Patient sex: F
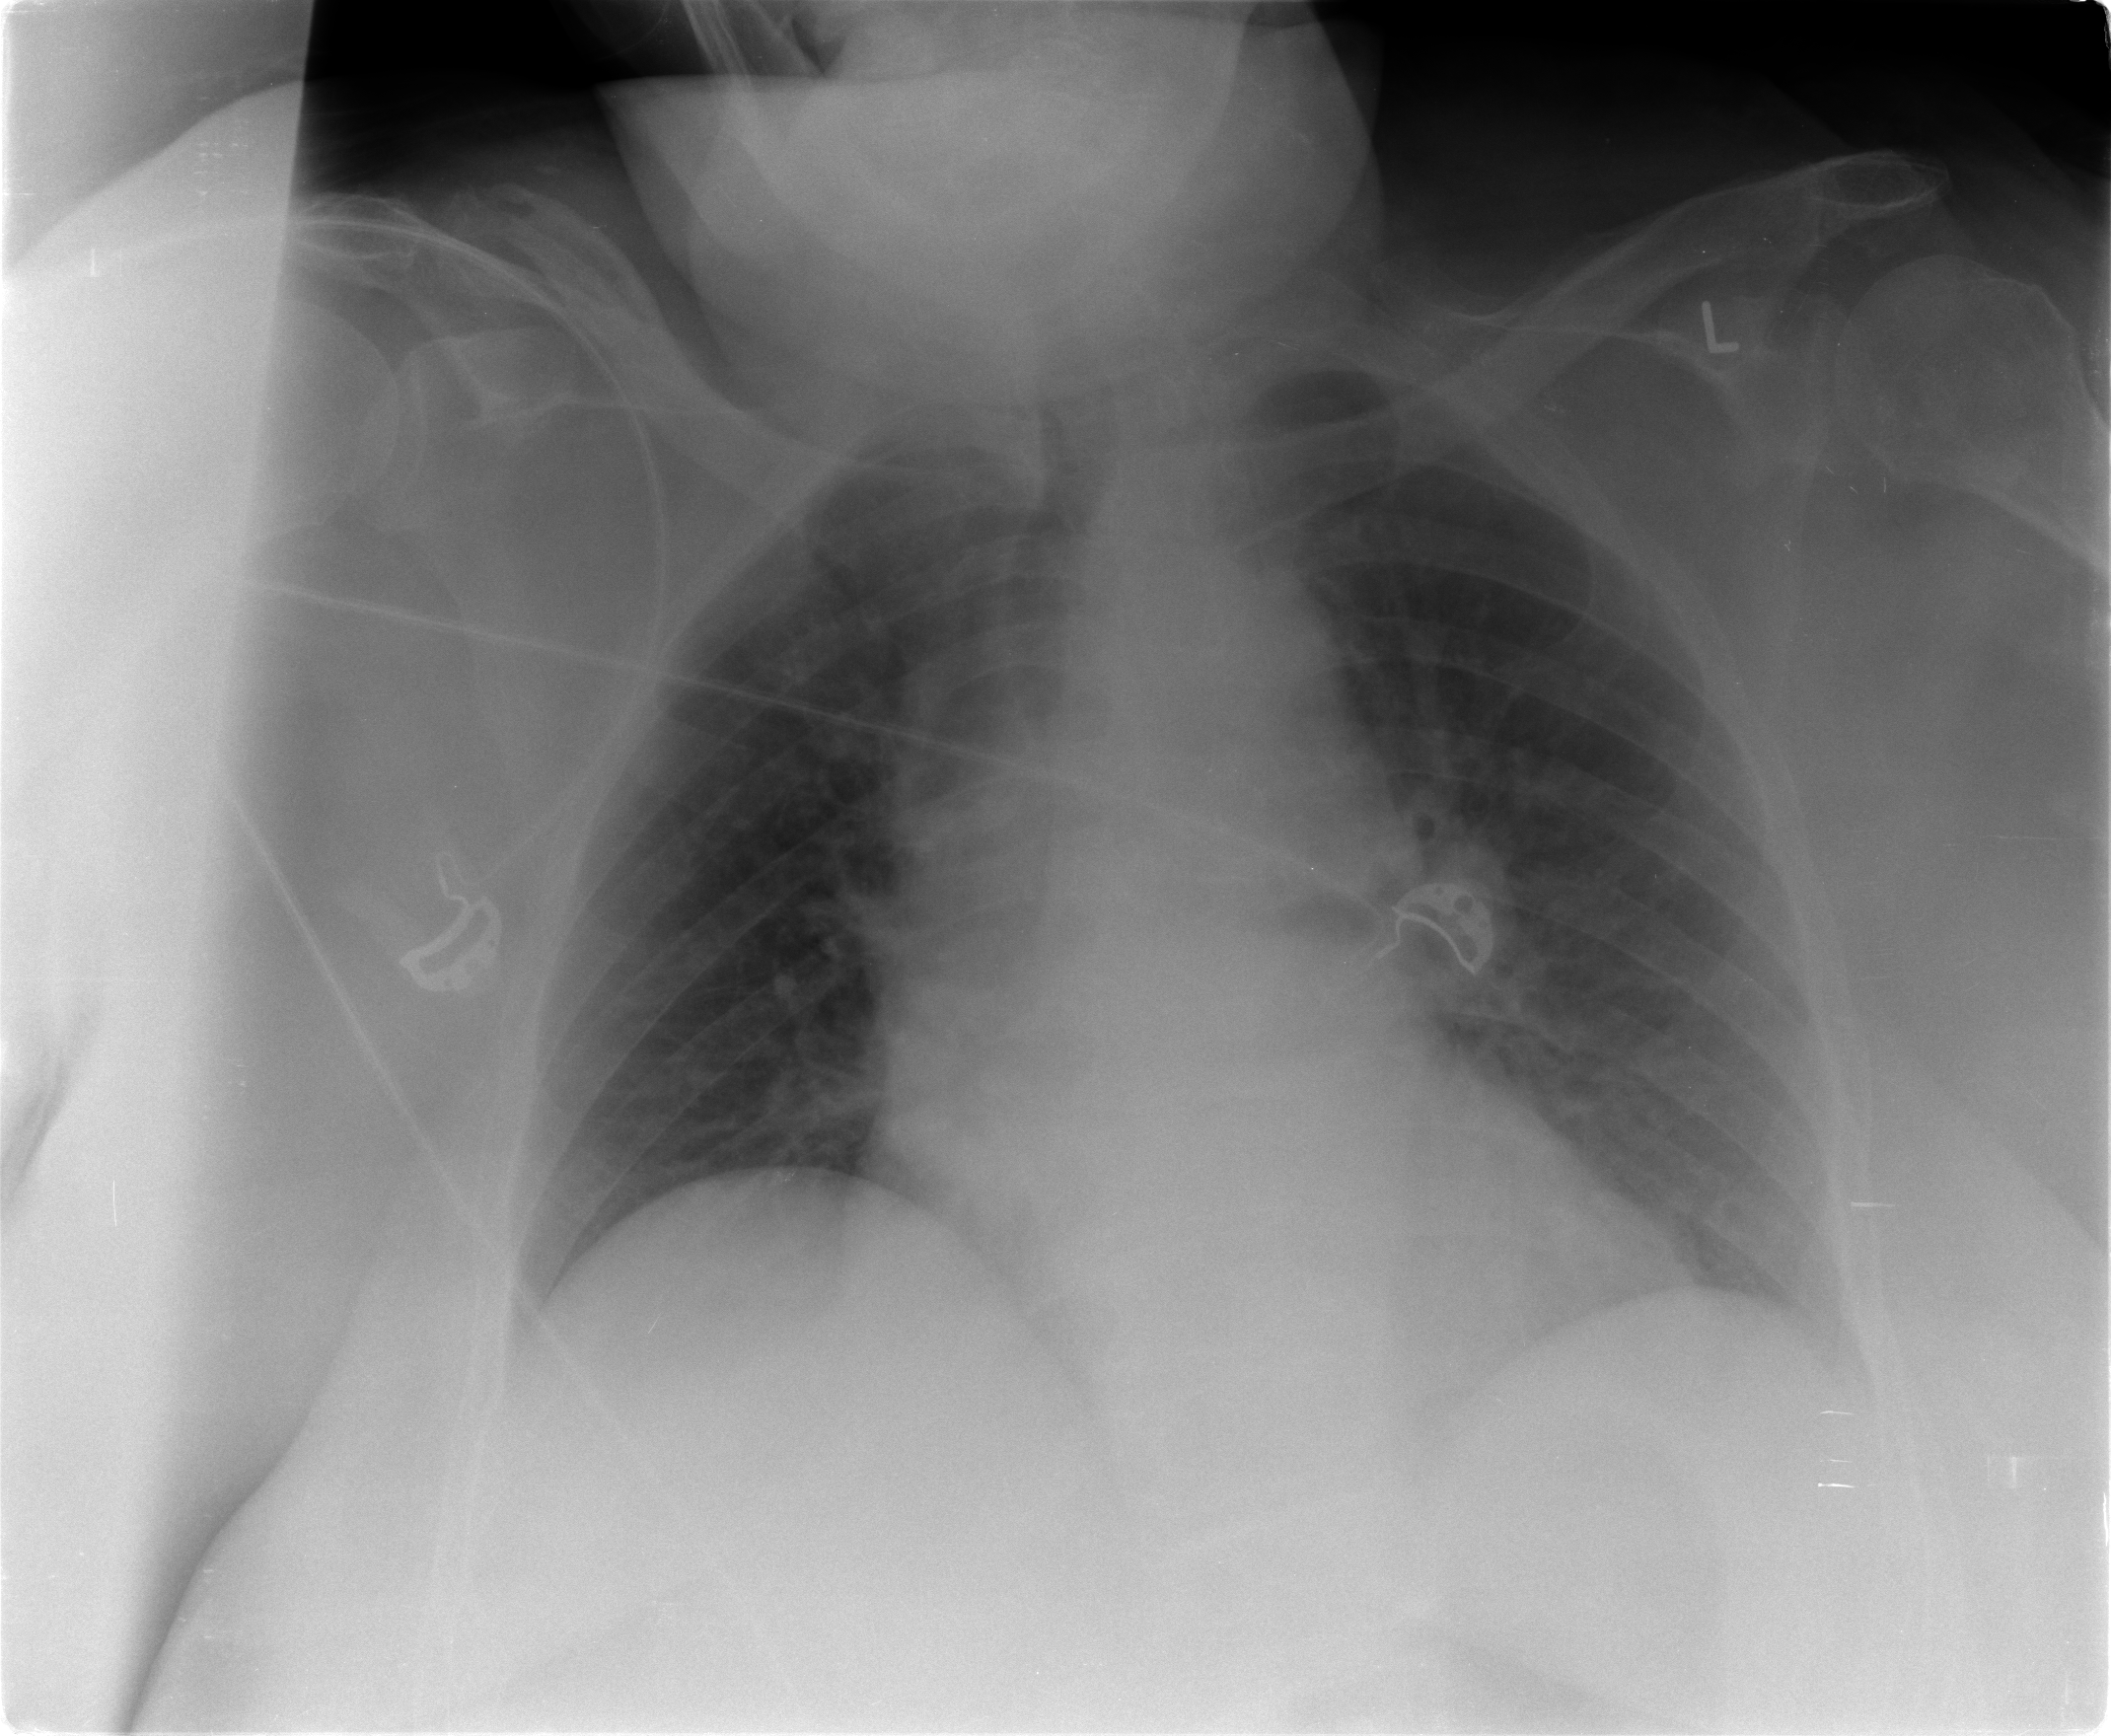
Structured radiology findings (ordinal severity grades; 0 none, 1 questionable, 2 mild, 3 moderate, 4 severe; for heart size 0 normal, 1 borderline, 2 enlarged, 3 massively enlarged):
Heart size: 1
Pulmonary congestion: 1
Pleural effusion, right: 0
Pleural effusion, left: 1
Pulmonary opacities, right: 0
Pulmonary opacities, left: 0
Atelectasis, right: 0
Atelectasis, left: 2